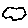
Label: hexagon